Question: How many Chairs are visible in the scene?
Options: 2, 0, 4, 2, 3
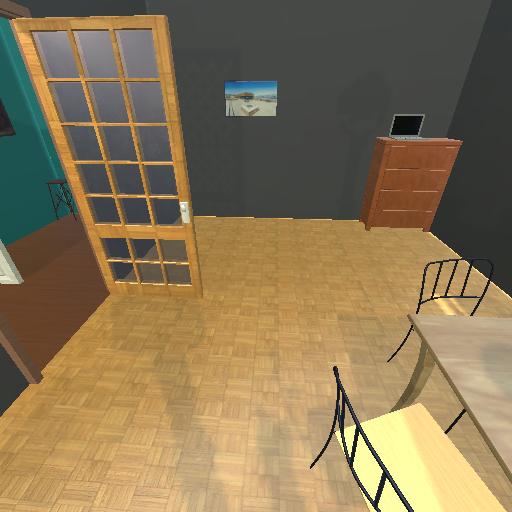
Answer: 2